Question: I am using <URL> to validate my forms.
The plugin creates a 'ui.parsley-errors-list' when an input has a validation error.
The problem is that the '.parsley-errors-list' is being placed just after the form element's "input, textarea, radio etc.." breaking my layout as follows:

'''
<fieldset>
<p>Checkboxs with a max</p>
<label class="checkbox parsley-error">
<input name="checkbox2" type="checkbox" required="" data-parsley-maxcheck="2" data-parsley-multiple="checkbox2" data-parsley-id="5492"> <span></span>
<p>Normal</p>
</label>
<ul class="parsley-errors-list filled" id="parsley-id-multiple-checkbox2">
<li class="parsley-required">This value is required.</li>
</ul>
<label class="checkbox">
<input name="checkbox2" type="checkbox" data-parsley-multiple="checkbox2" data-parsley-id="5492"> <span></span>
<p>Normal</p>
</label>
<label class="checkbox">
<input name="checkbox2" type="checkbox" data-parsley-multiple="checkbox2" data-parsley-id="5492"> <span></span>
<p>Normal</p>
</label>
</fieldset>
'''
Instead, the '.parsley-errors-list' need to be positioned to be the last child/element within the container '<fieldset>'.
Is this achievable?
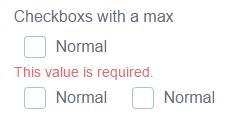
Answer: You can set the error container with (at least) two ways.
1. Change the container with DOM attributes In cases where you only have one input (or group of inputs, like you do) and you want to change the container of the errors on those inputs, you can use data-parsley-errors-container="#element" (see the docs). Here is an example (jsfiddle demo) <fieldset>
<label class="checkbox-inline">
<input type="checkbox" id="inlineCheckbox1" required data-parsley-maxcheck="2" data-parsley-multiple="checkbox2" value="option1" data-parsley-errors-container="#checkbox-errors" /> 1
</label>
<label class="checkbox-inline">
<input type="checkbox" id="inlineCheckbox2" data-parsley-maxcheck="2" data-parsley-multiple="checkbox2" value="option2" /> 2
</label>
<label class="checkbox-inline">
<input type="checkbox" id="inlineCheckbox3" data-parsley-maxcheck="2" data-parsley-multiple="checkbox2" value="option3" /> 3
</label>
<div id="checkbox-errors"></div>
</fieldset>
Note the attribute data-parsley-errors-container="#checkbox-errors" on the first checkbox and the element <div id="checkbox-errors"></div> at the end of the fieldset. In this case you don't need to add the data-parsley-errors-container to all checkboxes because you're "grouping" them with data-parsley-multiple="checkbox2".
2. Set a custom configuration to be used by Parsley In cases where you have a few or all inputs and you want to change the position of the default container. Lets say all your fields are placed inside a fieldset and you want to display the errors at the end of the fieldset. This solution allows you to change the default container for each field (jsfiddle demo) <fieldset>
<label class="checkbox-inline">
<input type="checkbox" id="inlineCheckbox1" required data-parsley-maxcheck="2" data-parsley-multiple="checkbox2" value="option1" /> 1
</label>
<label class="checkbox-inline">
<input type="checkbox" id="inlineCheckbox2" data-parsley-maxcheck="2" data-parsley-multiple="checkbox2" value="option2" /> 2
</label>
<label class="checkbox-inline">
<input type="checkbox" id="inlineCheckbox3" data-parsley-maxcheck="2" data-parsley-multiple="checkbox2" value="option3" /> 3
</label>
<div id="checkbox-errors"></div>
</fieldset>
<script>
$(document).ready(function() {
var parsleyConfig = {
errorsContainer: function(parsleyField) {
var fieldSet = parsleyField.$element.closest('fieldset');
if (fieldSet.length > 0) {
return fieldSet.find('#checkbox-errors');
}
return parsleyField;
}
};
$("form").parsley(parsleyConfig);
});
</script>
In this solution we've added the element <div id="checkbox-errors"></div> before the end of the fieldset and changed the errorsContainer option of Parsley. If our element is inside a fieldset the errors will be displayed inside the #checkbox-errors. Based on this example, you are also able to set the same container for all fields. In this case your options would be something like this (jsfiddle demo): var parsleyConfig = {
errorsContainer: function(parsleyField) {
return $('#errors');
}
};